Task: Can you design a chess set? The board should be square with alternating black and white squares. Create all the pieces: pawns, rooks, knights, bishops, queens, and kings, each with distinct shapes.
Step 3755:
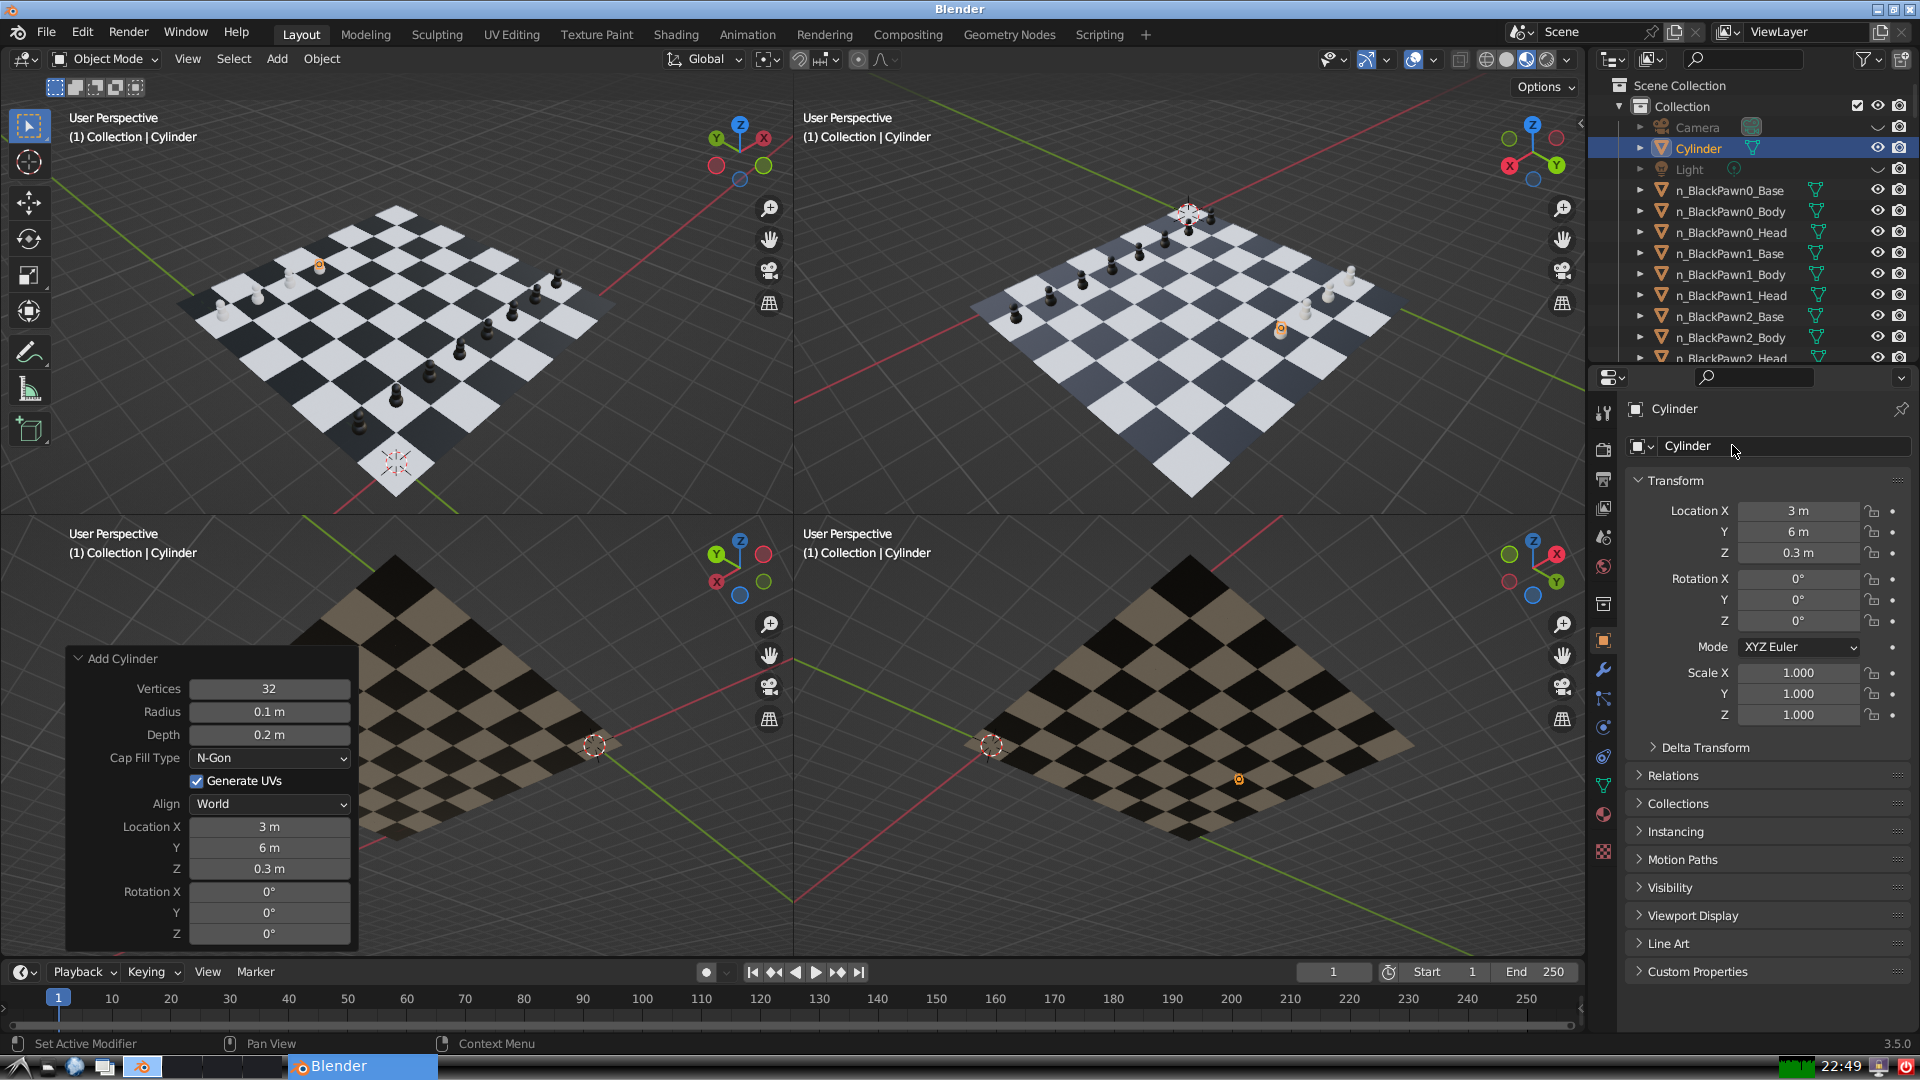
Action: click: no